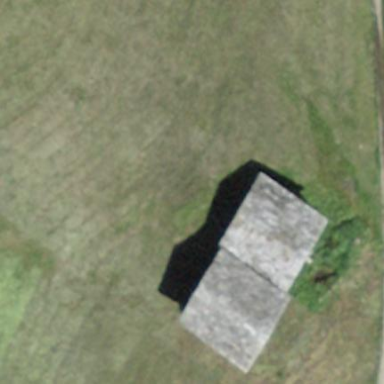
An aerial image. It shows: Rural barn.